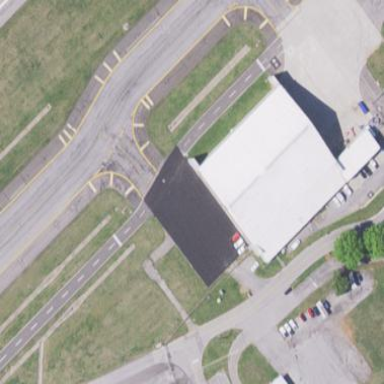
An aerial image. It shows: Apron at the airport.